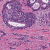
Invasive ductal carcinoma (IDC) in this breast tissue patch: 1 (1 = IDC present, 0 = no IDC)